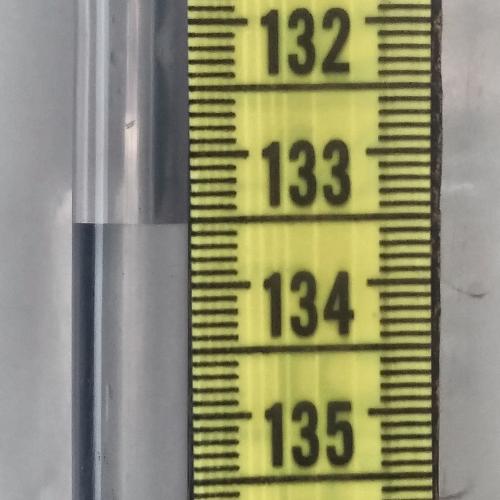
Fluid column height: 133.5 cm